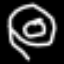
Label: donut